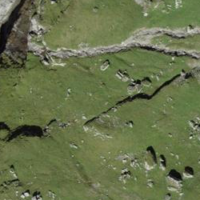
EUNIS habitat code: 23
Species observed at this site:
Anthus spinoletta
Aquila chrysaetos
Montifringilla nivalis
Lagopus muta